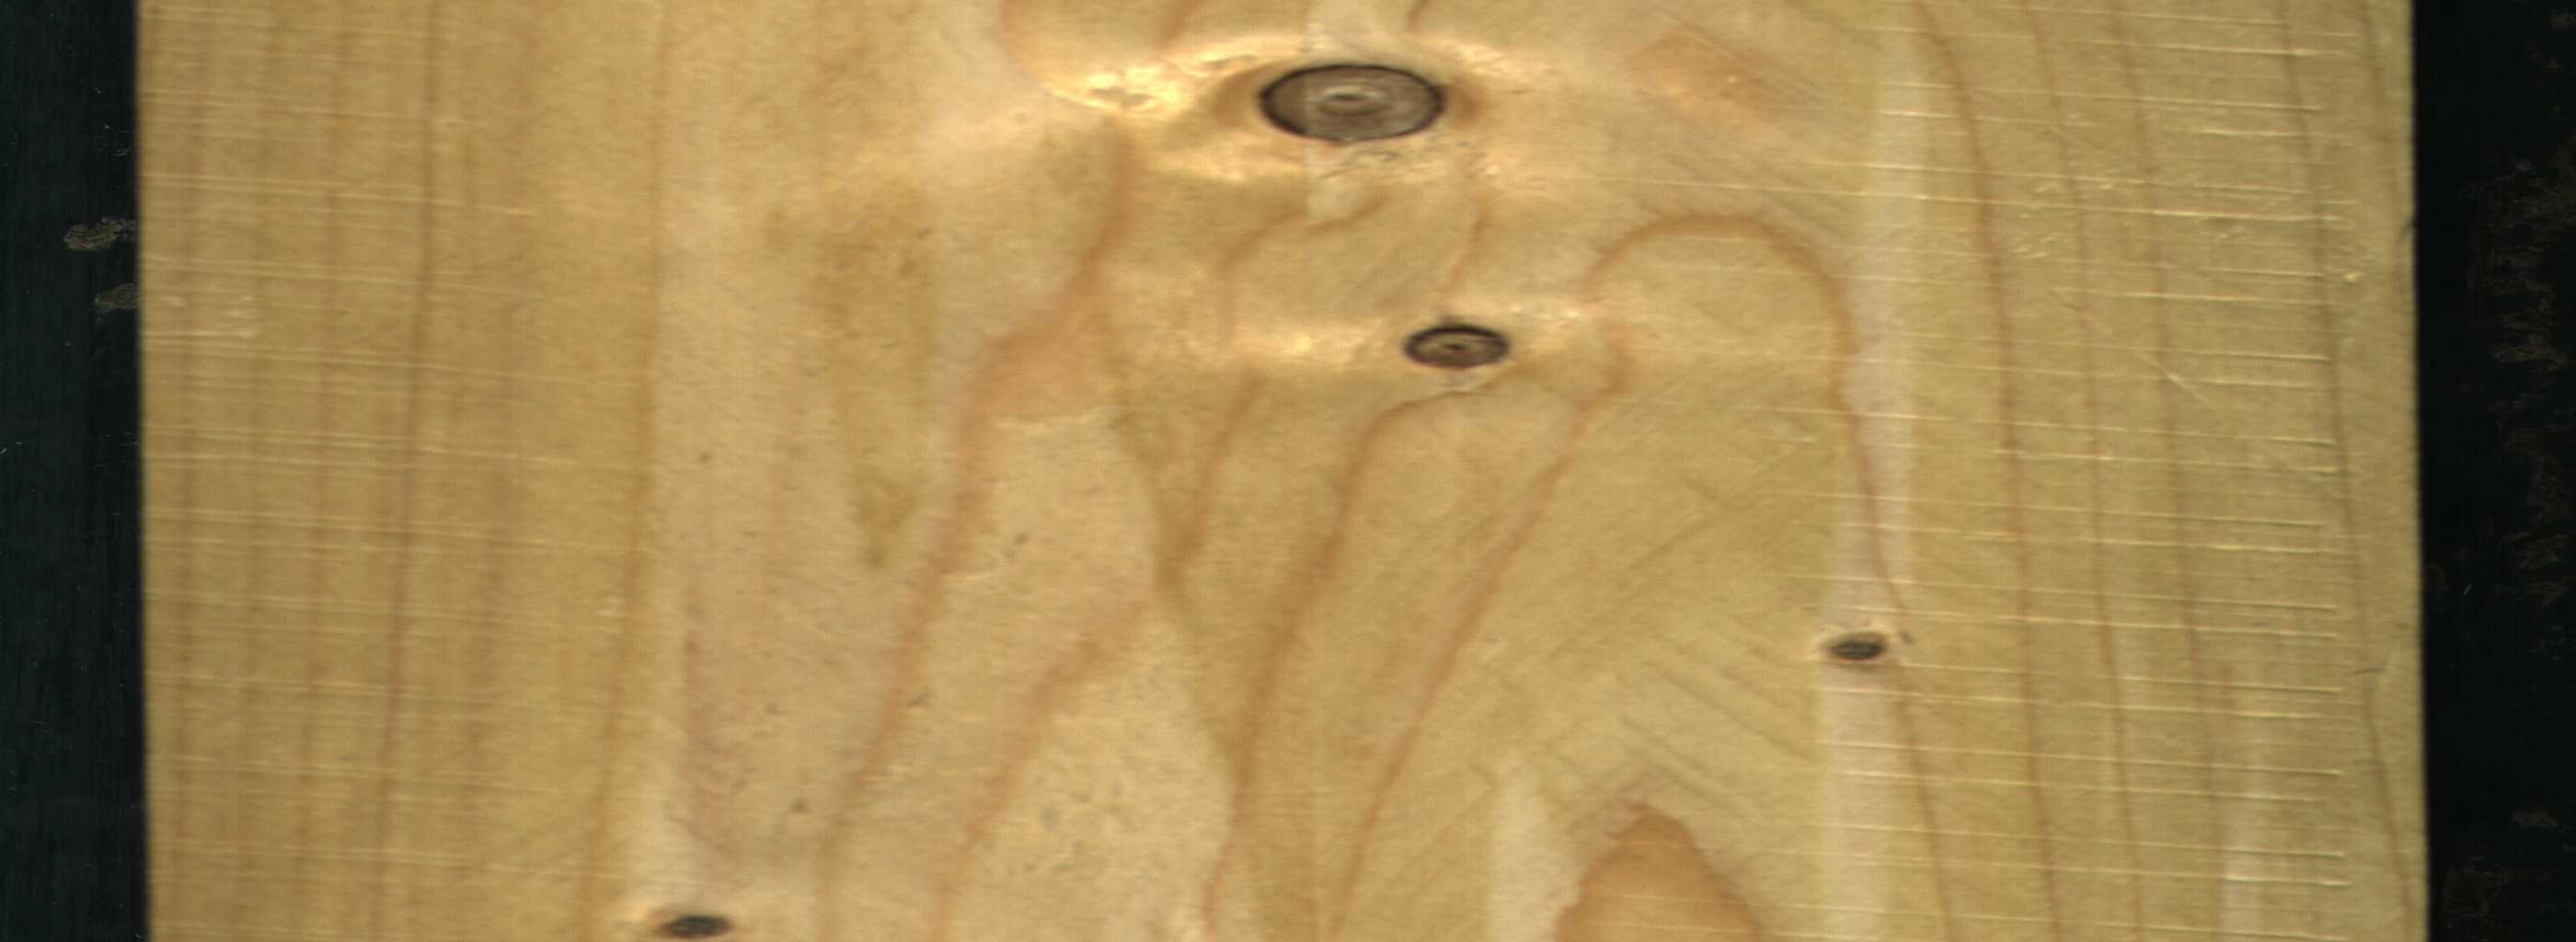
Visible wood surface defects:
Dead_Knot
Dead_Knot
Dead_Knot
Dead_Knot